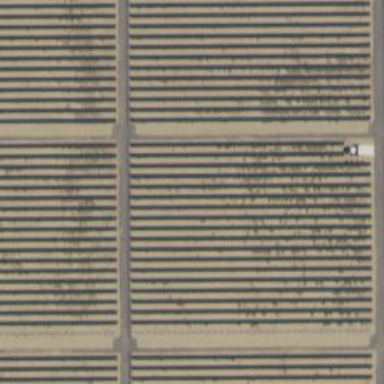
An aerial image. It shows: Solar generator utilizing photovoltaic panels.